Interaction volume radius: 5 \u00c5
Interaction volume height: 10 \u00c5
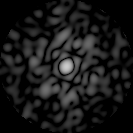
Disorder parameter: 0.8341